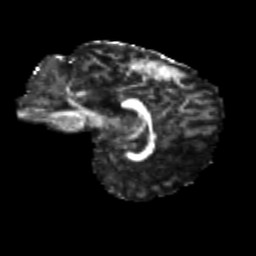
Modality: FA
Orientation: sagittal
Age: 11
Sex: female
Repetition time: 9.5 s
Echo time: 0.089 s